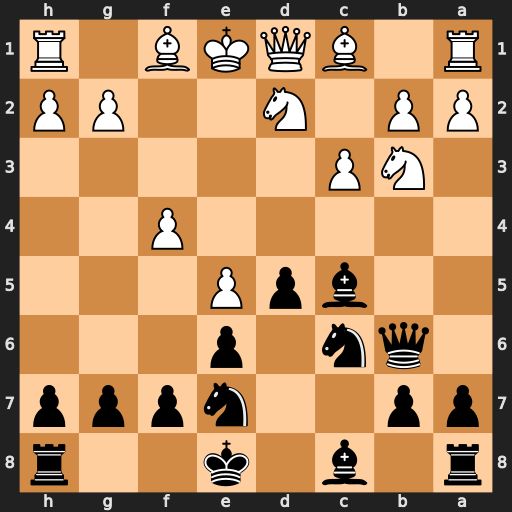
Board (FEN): r1b1k2r/pp2nppp/1qn1p3/2bpP3/5P2/1NP5/PP1N2PP/R1BQKB1R
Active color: b
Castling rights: KQkq
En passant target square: -
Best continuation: Bf2+ Ke2 Qe3#